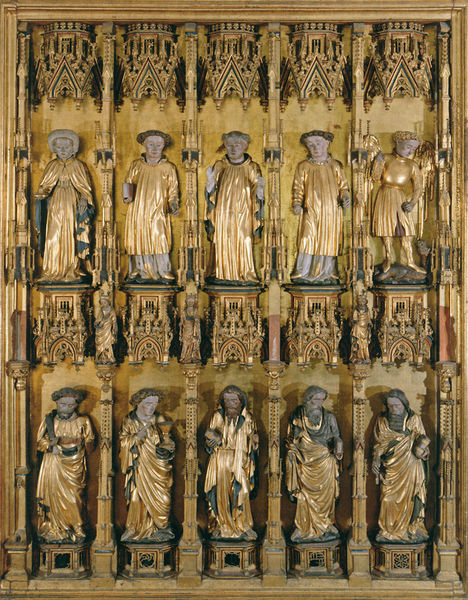
Titel: Goldene Tafel (geöffneter Zustand, Innenseite des inneren linken Flügels)
Institution: Hannover, Niedersächsisches Landesmuseum
Schlagwörter: flügel, mann, frau, holz, männer, säule, säulen, sockel, kirche, gewand, gold, haare, kelch, stoff, gotik, engel, skulptur, figuren, lanze, detail, plastik, podest, nische, buch, vergoldet, fass, altar, skulpturen, plastiken, statuen, messgewand, grotte, mönch, baldachin, mönche, heilige, jünger, erzengel, schrein, schnitzwerk, maßwerk, nischen, zehn, stifter, apostel, gabriel, schnitzarbeit, gespränge, kreuzbogen, #kelch, apost3el, keld